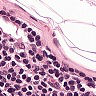
Metastatic tissue present: no